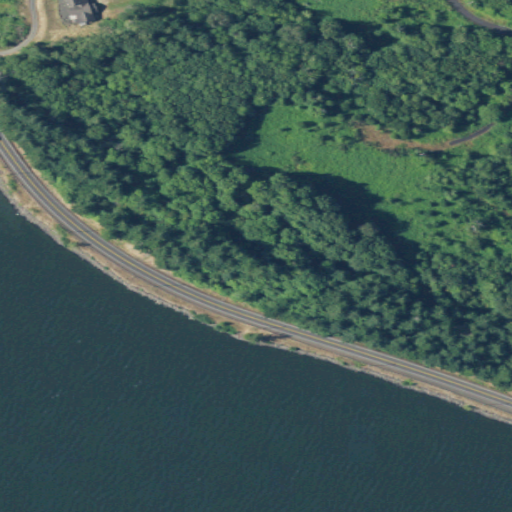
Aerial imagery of cape in Washington named Nassa Point containing open water, evergreen forest, deciduous forest, low intensity development, mixed forest, barren land, medium intensity development, open development, pasture, and grassland